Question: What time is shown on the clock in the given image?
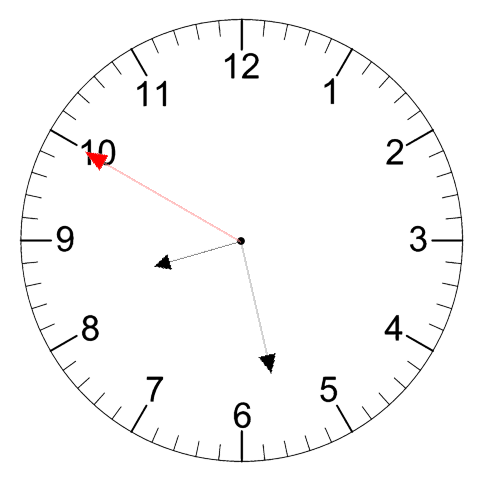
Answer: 08:27:50